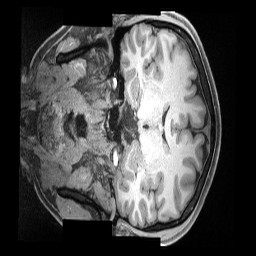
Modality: T1w
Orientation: coronal
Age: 30
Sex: male
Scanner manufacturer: siemens
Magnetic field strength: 3 T
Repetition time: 2.3 s
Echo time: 0.00186 s